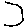
Label: hexagon